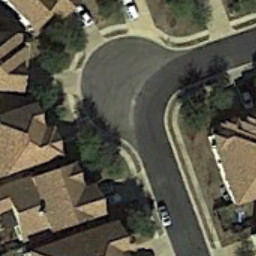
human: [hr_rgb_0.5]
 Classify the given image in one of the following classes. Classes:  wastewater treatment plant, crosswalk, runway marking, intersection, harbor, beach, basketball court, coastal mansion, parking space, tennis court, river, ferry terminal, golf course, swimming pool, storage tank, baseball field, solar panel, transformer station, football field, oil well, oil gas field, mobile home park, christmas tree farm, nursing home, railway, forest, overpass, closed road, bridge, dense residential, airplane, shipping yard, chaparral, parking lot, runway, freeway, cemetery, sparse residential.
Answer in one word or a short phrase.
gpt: closed road